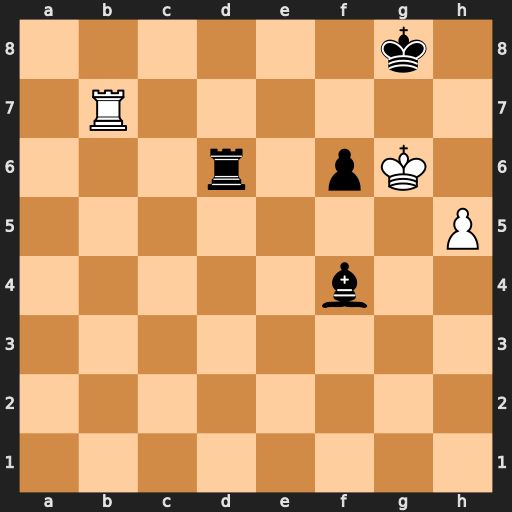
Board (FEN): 6k1/1R6/3r1pK1/7P/5b2/8/8/8
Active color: w
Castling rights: -
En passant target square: -
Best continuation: Rb8+ Rd8 Rxd8#